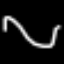
Label: squiggle